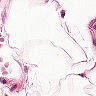
Metastatic tissue present: no